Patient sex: M
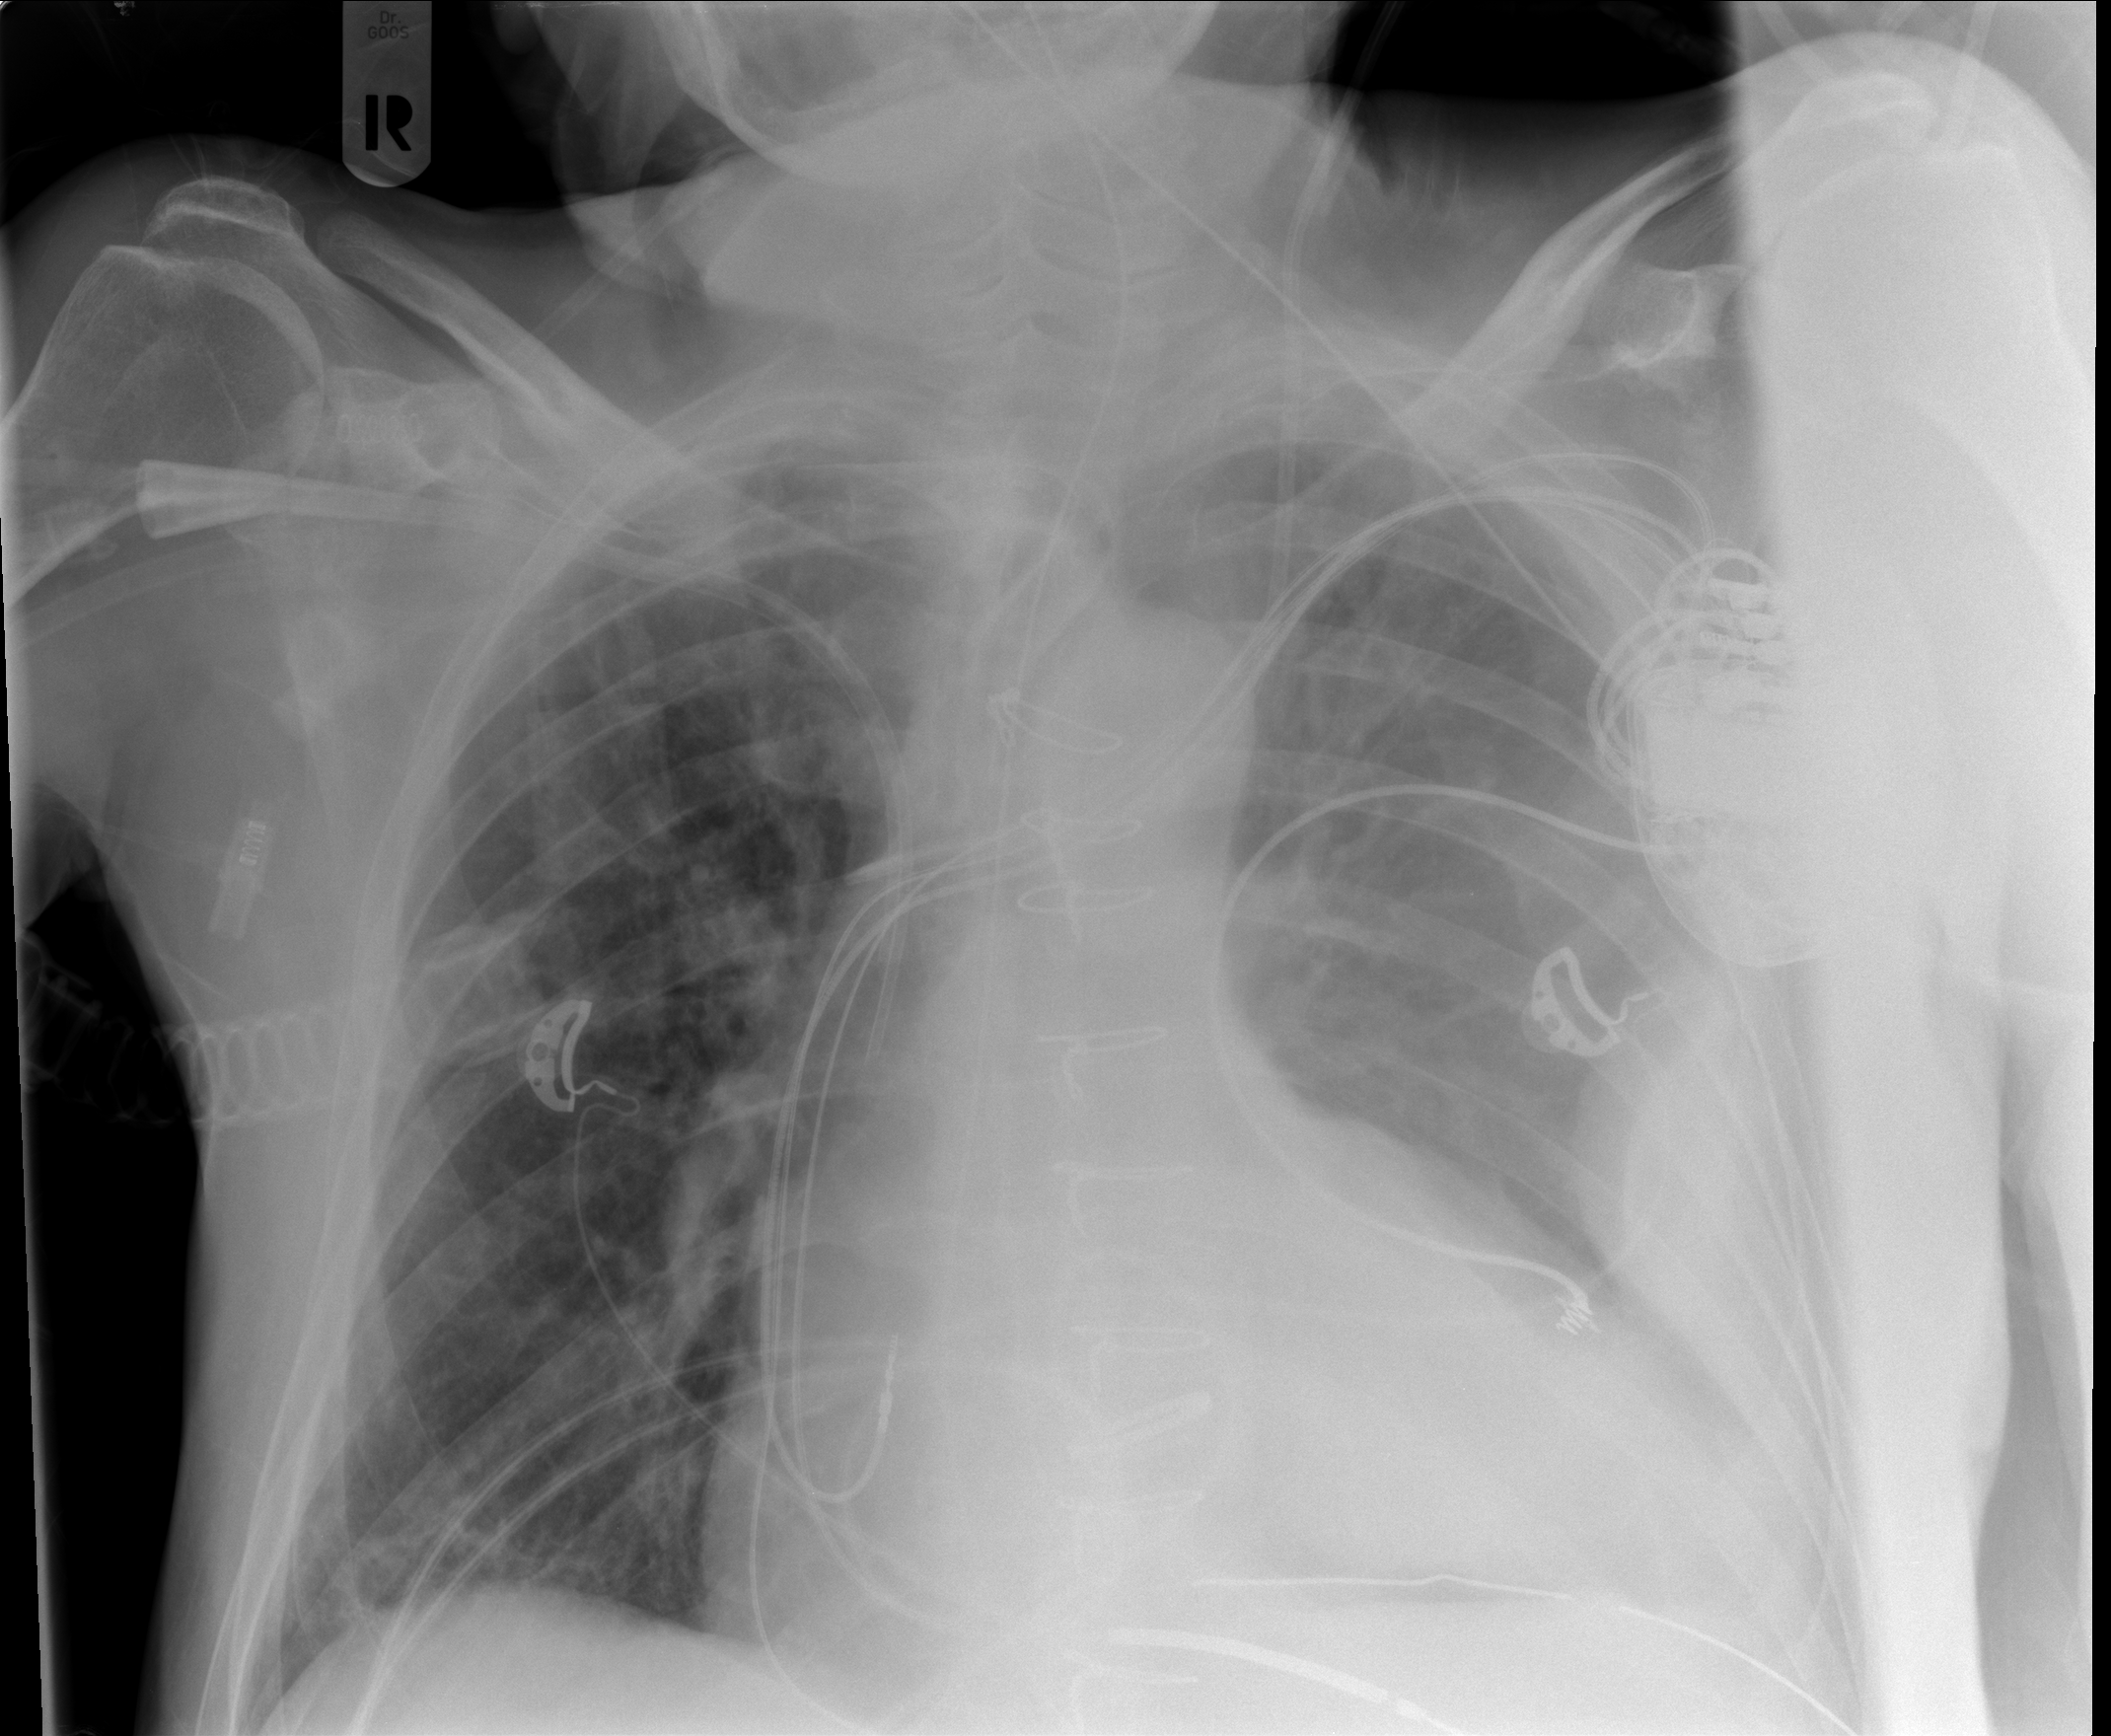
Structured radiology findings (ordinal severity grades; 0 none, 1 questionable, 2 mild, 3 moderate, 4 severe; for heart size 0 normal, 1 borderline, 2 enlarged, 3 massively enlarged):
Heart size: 2
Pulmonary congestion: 2
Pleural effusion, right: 0
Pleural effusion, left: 3
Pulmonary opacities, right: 0
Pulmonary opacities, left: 0
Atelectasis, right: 2
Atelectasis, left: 3